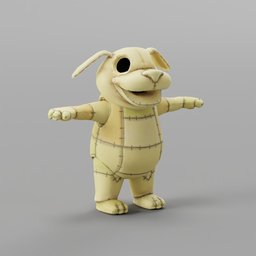
Label: animals